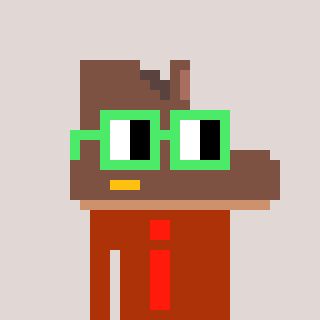
a pixel art character with square light green glasses, a boot-shaped head and a hotbrown-colored body on a warm background